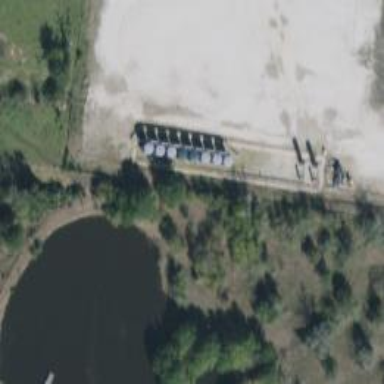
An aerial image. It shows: Storage tank with man-made structure.